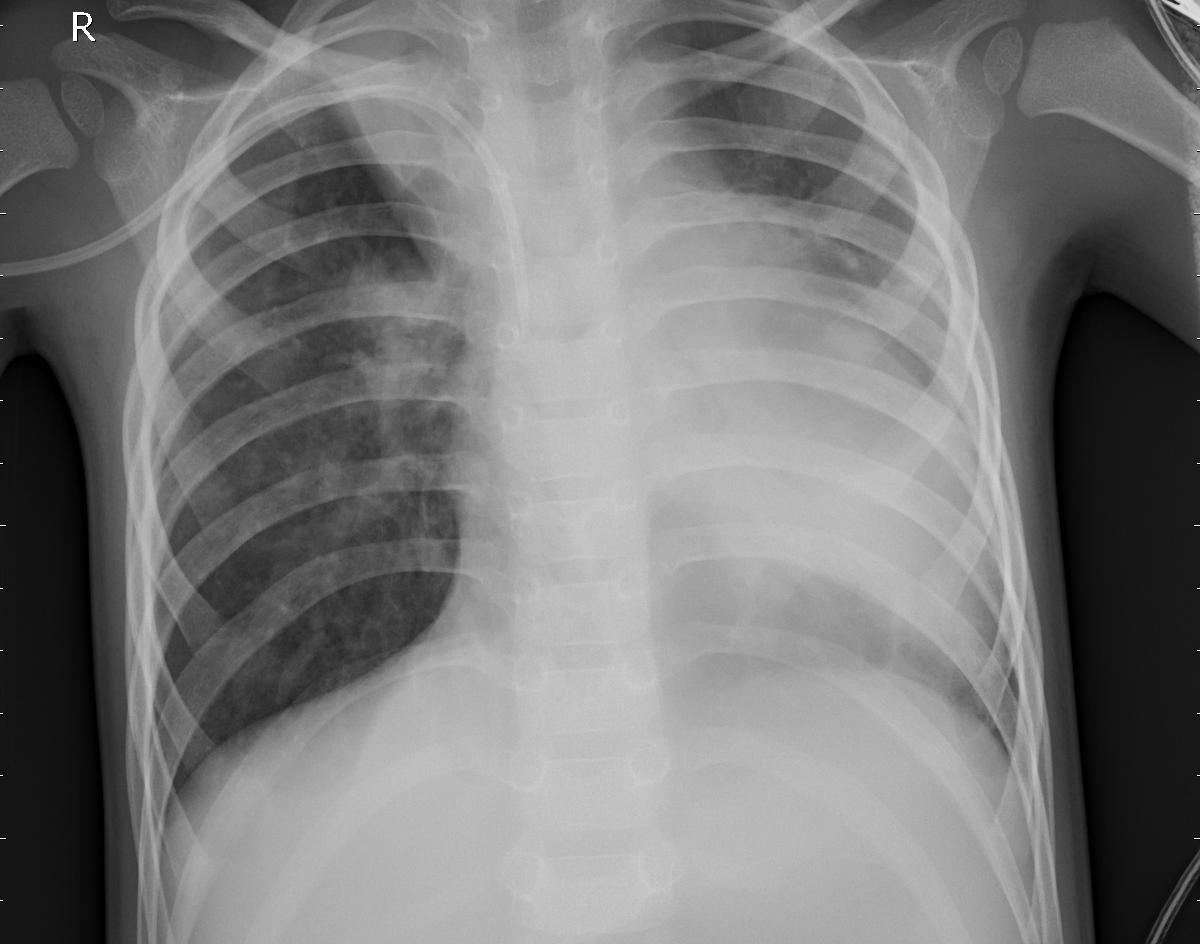
Diagnosis: PNEUMONIA